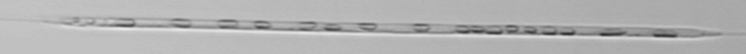
Label: Rhizosolenia